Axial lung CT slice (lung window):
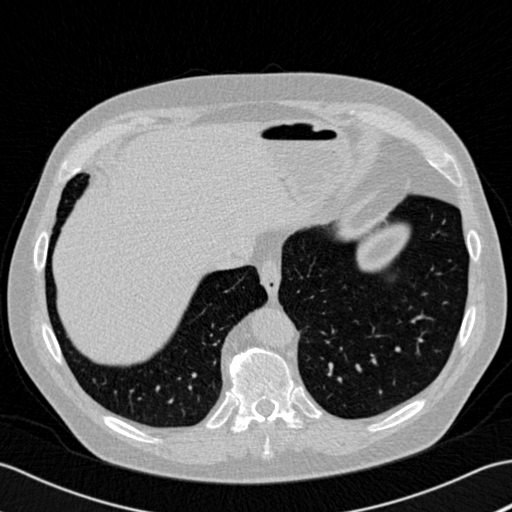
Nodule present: no